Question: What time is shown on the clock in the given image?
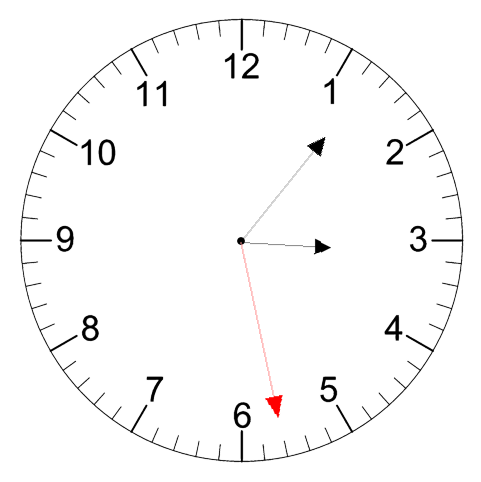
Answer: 03:06:28